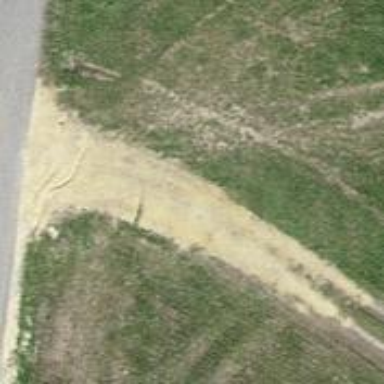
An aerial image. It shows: Track road with grade4 tracktype.